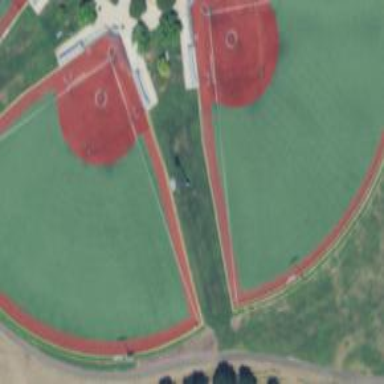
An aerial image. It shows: Softball pitch with artificial turf surface.